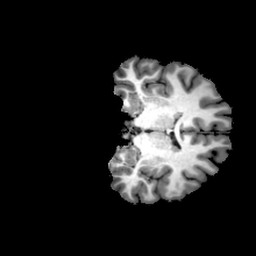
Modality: T1w
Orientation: coronal
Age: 19
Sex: male
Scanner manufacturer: philips
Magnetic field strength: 3 T
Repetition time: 0.0082 s
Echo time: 0.0037 s